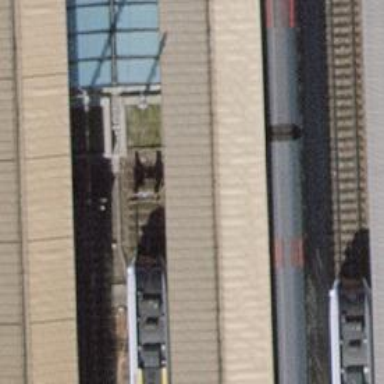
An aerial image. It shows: Railway buffer stop.